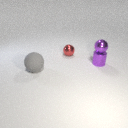
small purple metal cylinder to the right of small red metal sphere